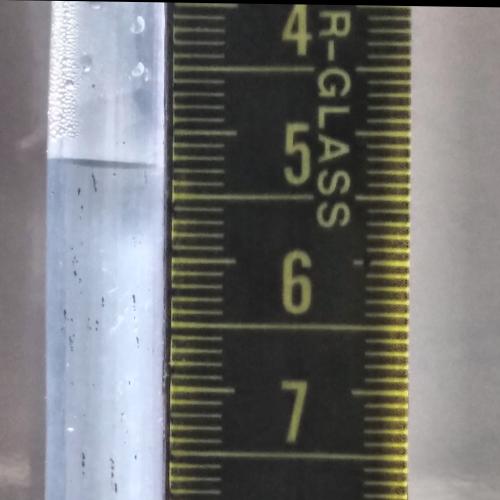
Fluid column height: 5.3 cm